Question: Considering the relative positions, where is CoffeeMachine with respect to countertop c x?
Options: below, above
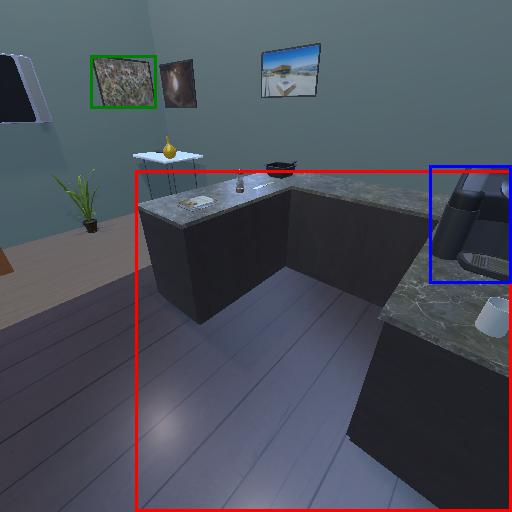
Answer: below